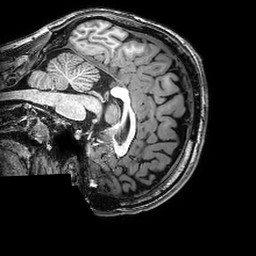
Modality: T1w
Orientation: sagittal
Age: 21
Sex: male
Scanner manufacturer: philips
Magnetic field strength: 3 T
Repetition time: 0.008382 s
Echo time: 0.00388 s